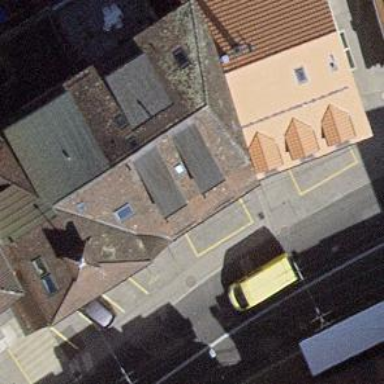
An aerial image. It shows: Kindergarten.